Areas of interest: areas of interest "Car Dealership"
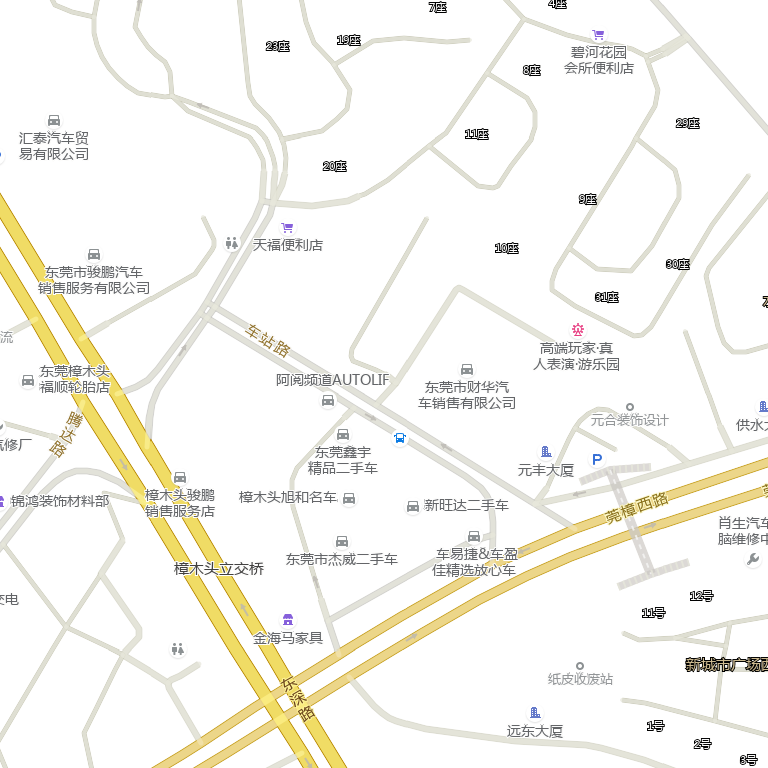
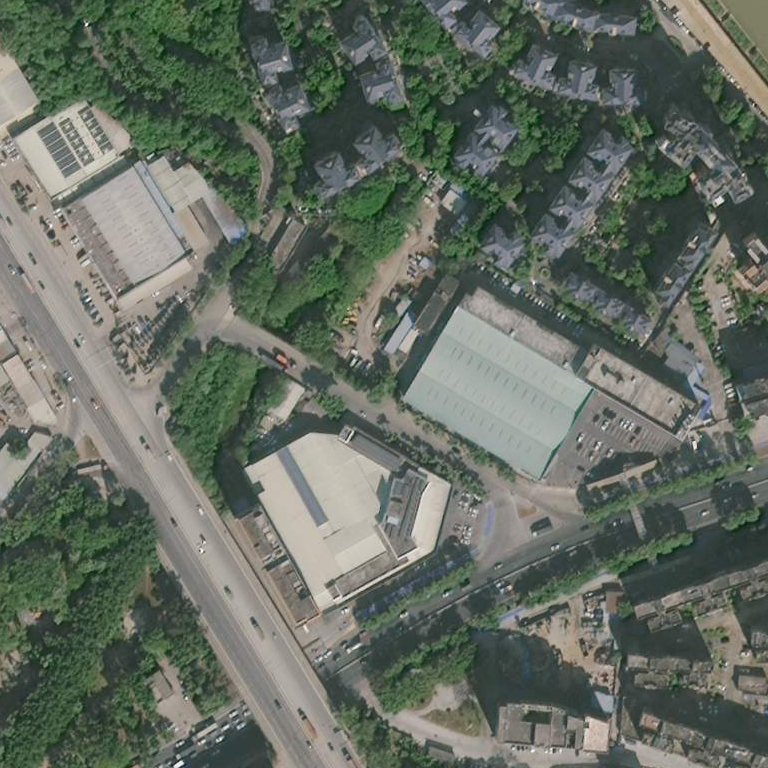